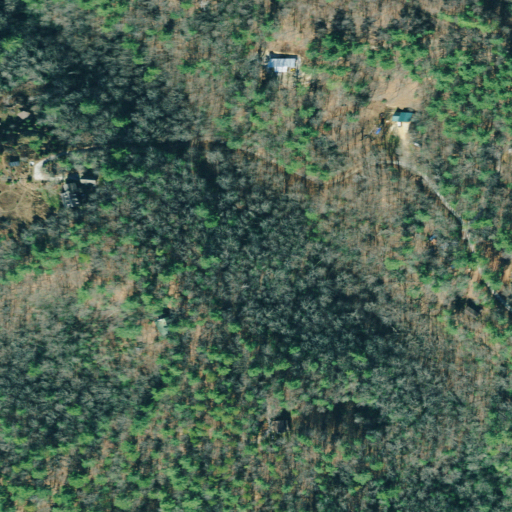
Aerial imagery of gap in Georgia named Wheel Branch Gap containing mixed forest, deciduous forest, open development, and evergreen forest